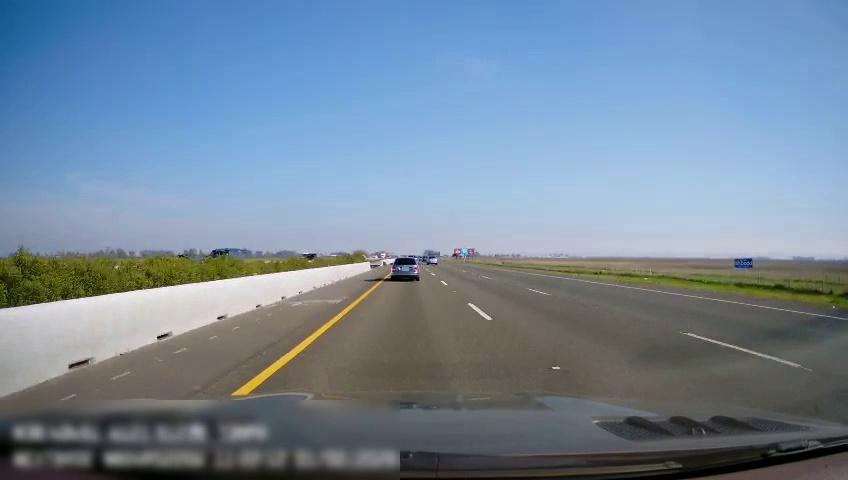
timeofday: Day
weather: Sunny
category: Drivable Space
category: Vehicles | Car
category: Vehicles | Car
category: Vehicles | SUV
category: Vehicles | Car
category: Lanes | Current Lane
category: Lanes | Alternate Lane
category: Lanes | Current Lane
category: Lanes | Alternate Lane
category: Lanes | Alternate Lane